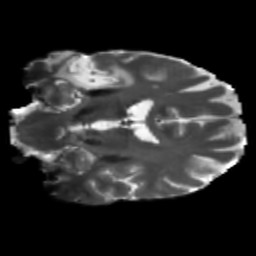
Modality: T2w
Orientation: coronal
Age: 47
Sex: male
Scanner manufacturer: siemens
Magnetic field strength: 3 T
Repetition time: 5.47 s
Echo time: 0.0854 s